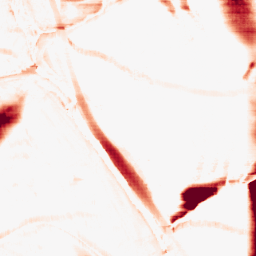
Category: morphological
Decomposition family: morphological_rect
Decomposition parameters: operation: opening
width: 50
height: 10
Upsampling method: sinc_blackman
Upsampling parameters: scale: 8
kernel_size: 16
Upsampling scale: 8